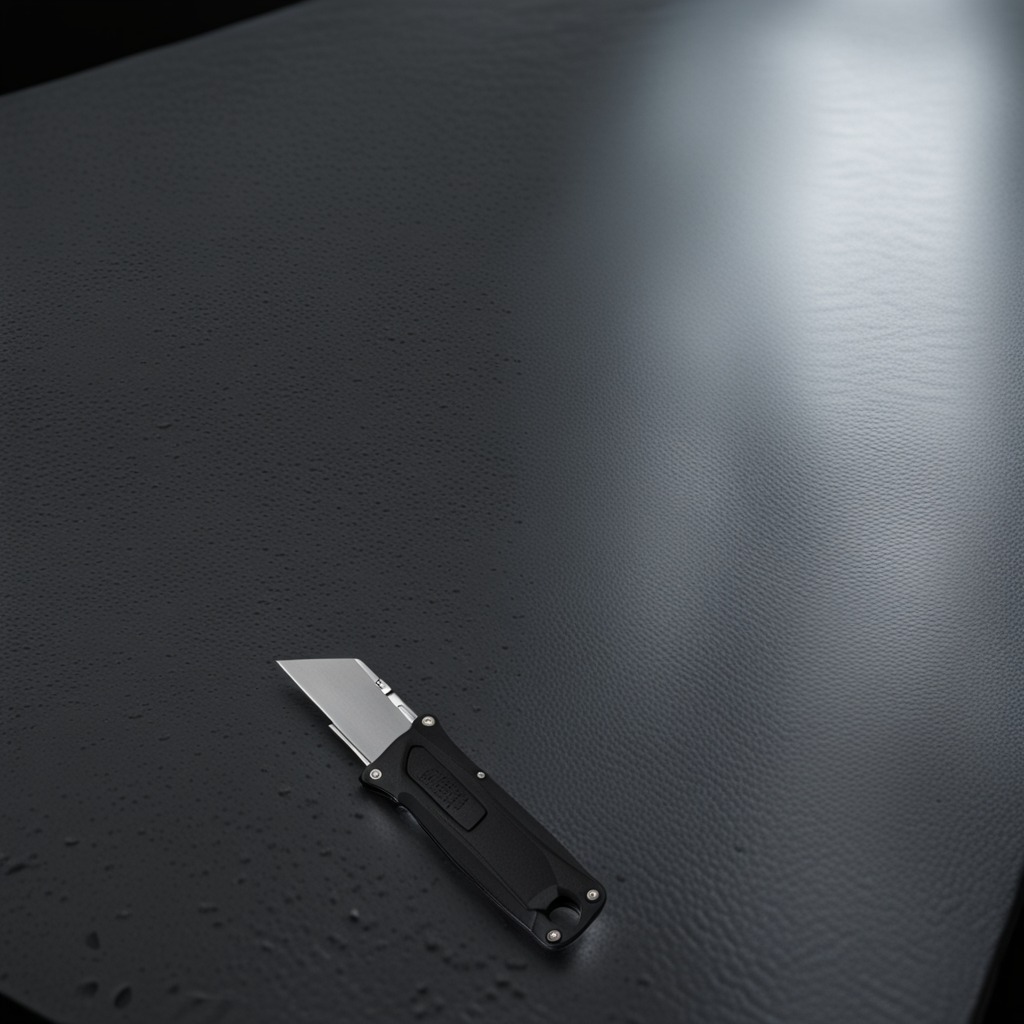
A utility knife lies on the clean granite table inside a workshop at night.